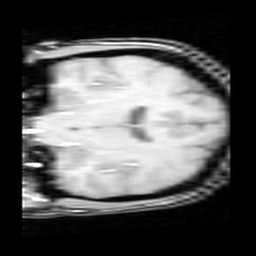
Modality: inplaneT1
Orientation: coronal
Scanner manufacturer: ge
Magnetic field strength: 3 T
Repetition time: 0.325 s
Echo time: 0.003468 s